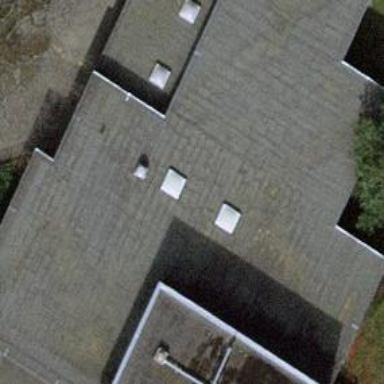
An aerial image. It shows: School building.